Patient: sex M, age 75
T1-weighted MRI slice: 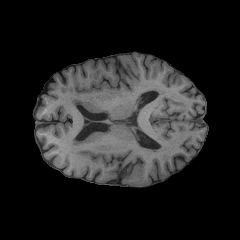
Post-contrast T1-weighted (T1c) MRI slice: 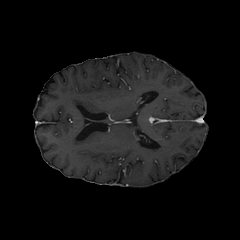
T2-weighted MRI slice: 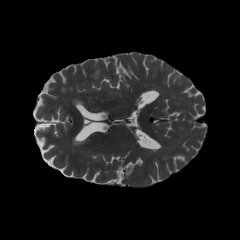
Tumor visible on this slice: yes
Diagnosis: Glioblastoma, IDH-wildtype
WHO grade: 4